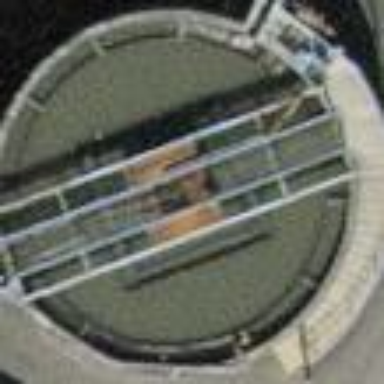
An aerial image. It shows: Body of wastewater.